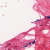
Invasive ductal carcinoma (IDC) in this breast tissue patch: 0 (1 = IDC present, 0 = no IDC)